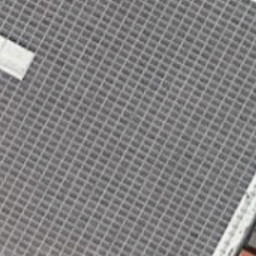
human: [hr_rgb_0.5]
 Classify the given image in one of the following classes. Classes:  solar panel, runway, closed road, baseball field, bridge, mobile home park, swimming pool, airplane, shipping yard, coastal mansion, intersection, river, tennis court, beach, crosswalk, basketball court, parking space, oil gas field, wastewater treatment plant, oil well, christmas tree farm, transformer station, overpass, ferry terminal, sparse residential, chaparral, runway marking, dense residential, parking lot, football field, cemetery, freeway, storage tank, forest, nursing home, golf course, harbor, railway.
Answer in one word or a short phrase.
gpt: solar panel